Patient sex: F
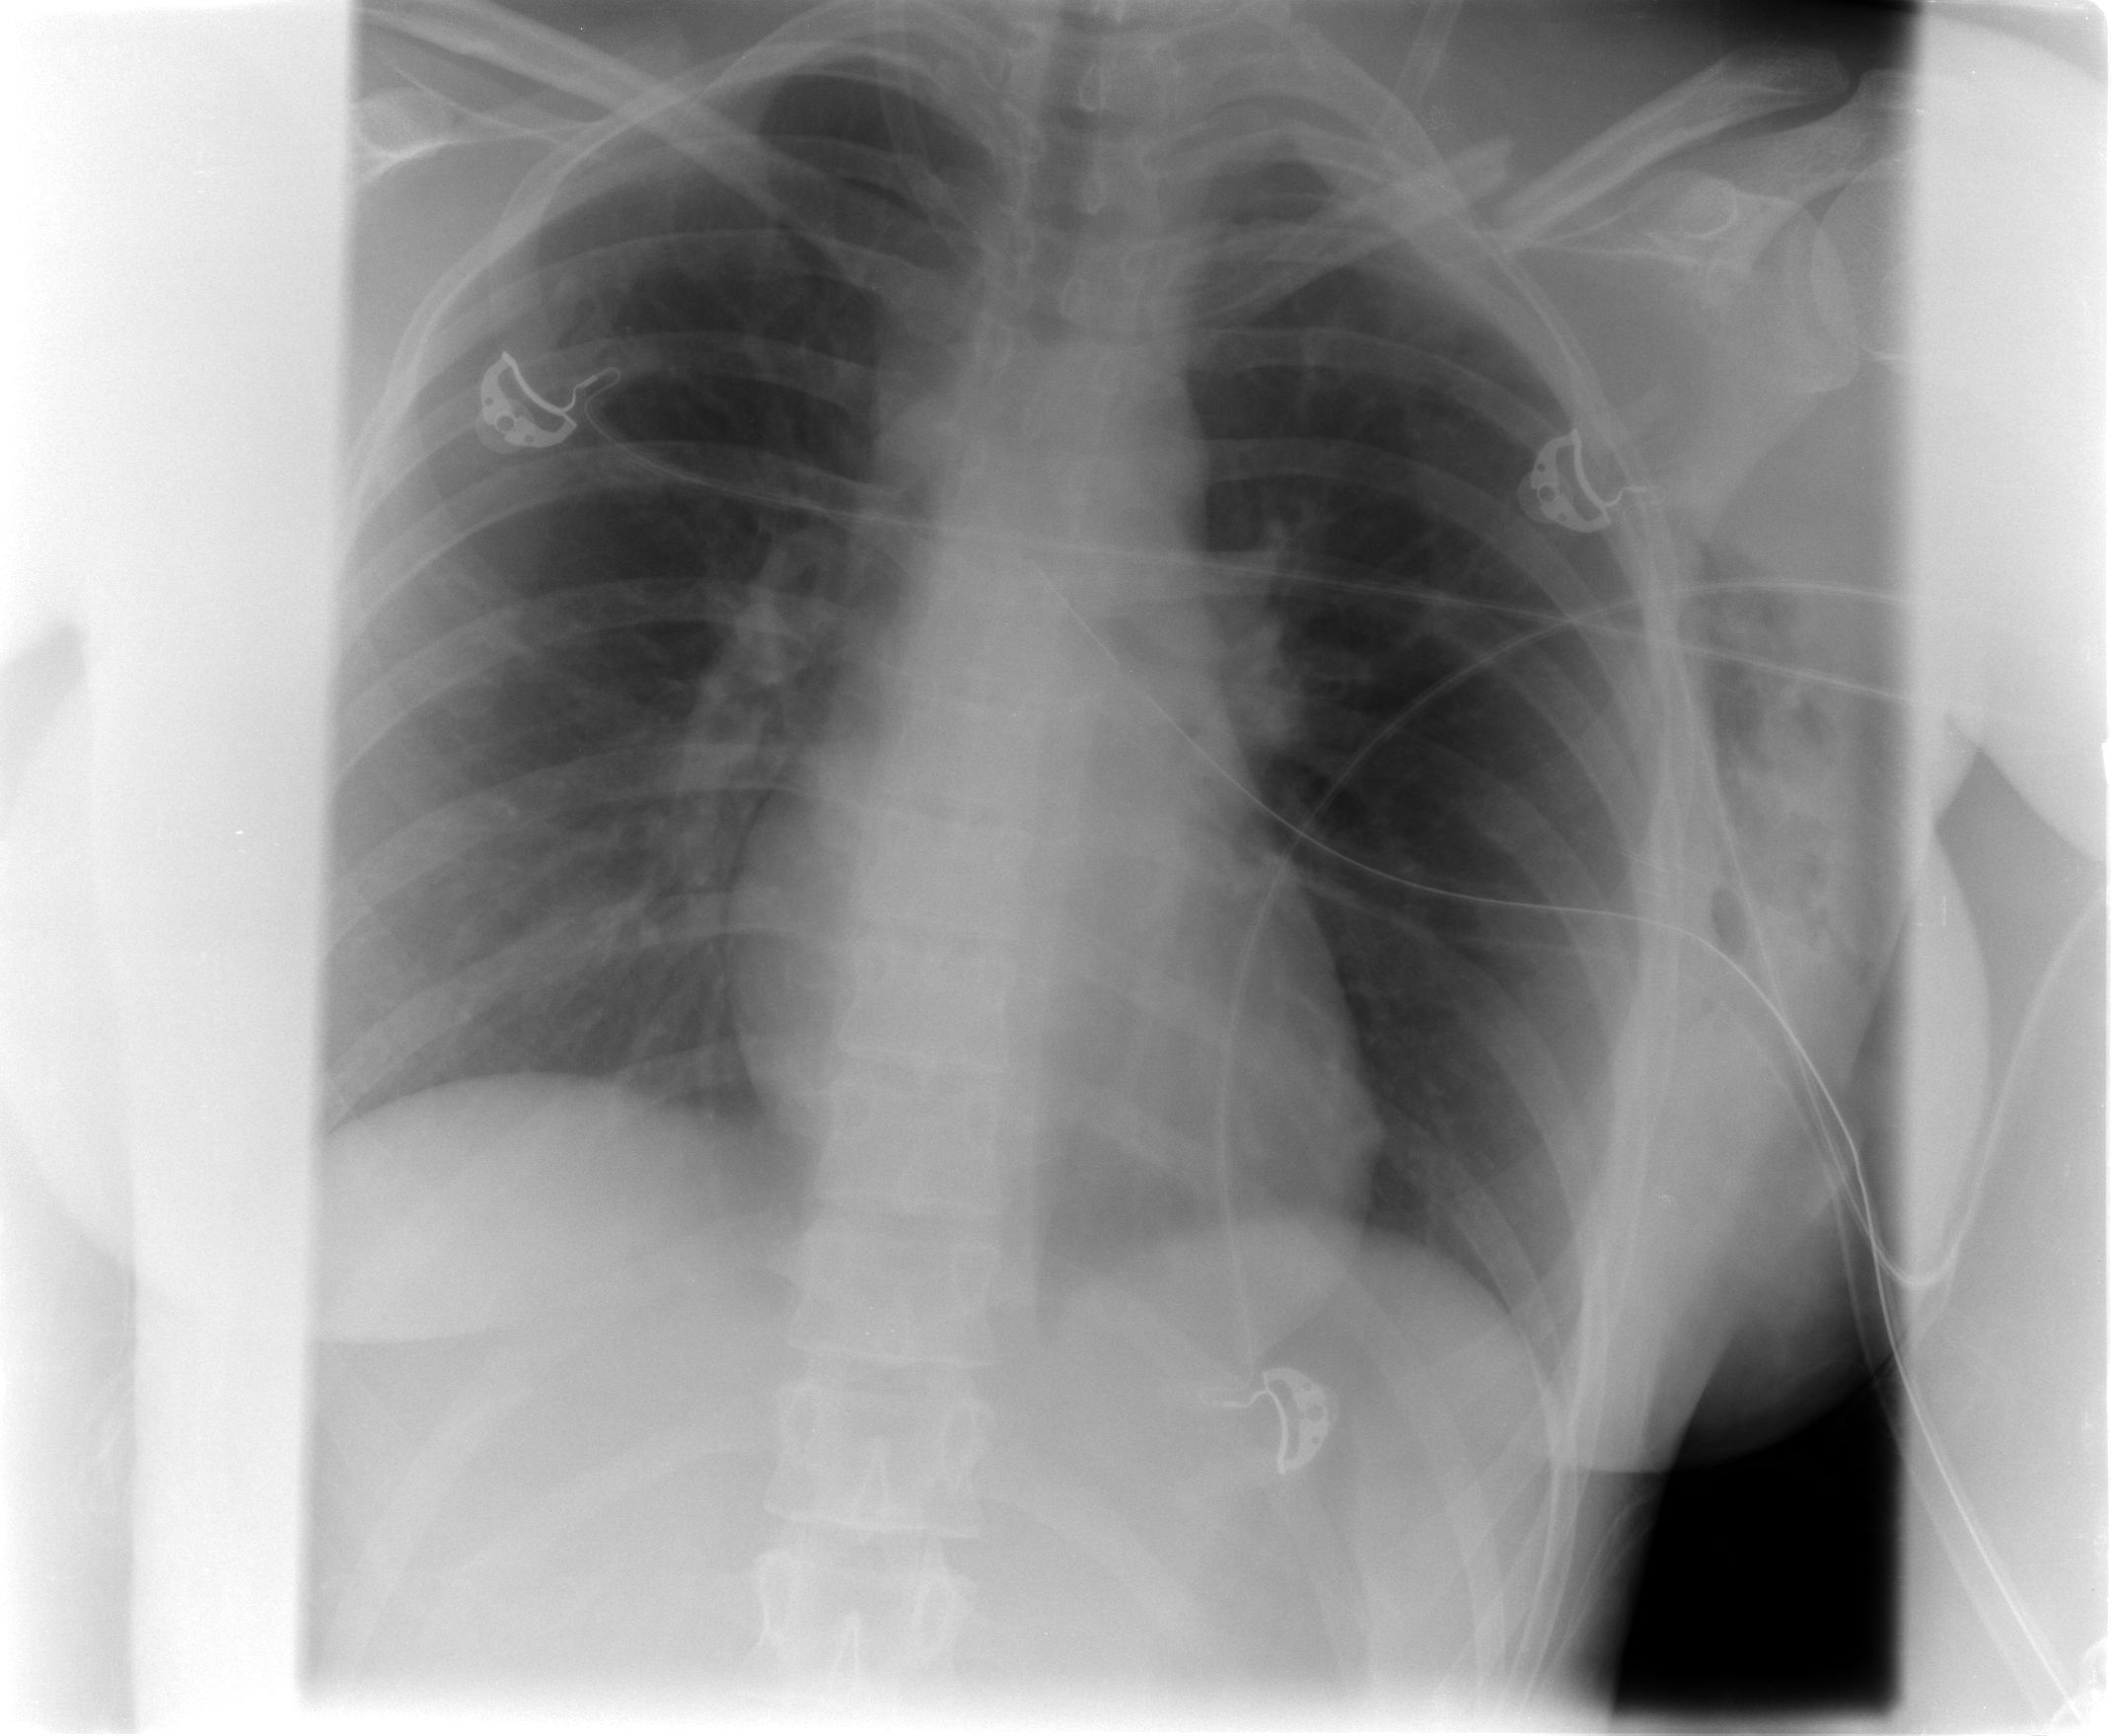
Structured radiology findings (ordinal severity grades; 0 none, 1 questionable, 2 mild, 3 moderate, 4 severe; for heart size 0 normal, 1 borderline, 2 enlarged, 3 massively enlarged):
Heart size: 0
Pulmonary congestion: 1
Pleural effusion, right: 0
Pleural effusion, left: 0
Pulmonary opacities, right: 0
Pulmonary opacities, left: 0
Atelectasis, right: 0
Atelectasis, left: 0